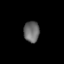
Tissue: lung
Cell type: T cells
Senescence score: 0.579
Nuclear area (px): 319
Mean DAPI intensity: 107.552